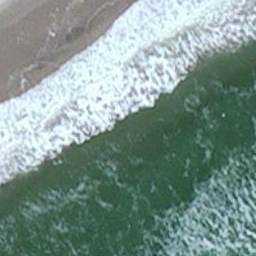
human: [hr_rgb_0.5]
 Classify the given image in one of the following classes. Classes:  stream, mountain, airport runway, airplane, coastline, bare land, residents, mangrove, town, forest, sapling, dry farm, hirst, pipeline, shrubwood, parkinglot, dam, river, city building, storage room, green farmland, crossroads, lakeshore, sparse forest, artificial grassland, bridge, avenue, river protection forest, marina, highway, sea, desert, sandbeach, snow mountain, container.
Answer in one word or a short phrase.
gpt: coastline